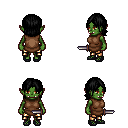
a pixel art fantasy rpg character, female body template, orc, green skin, brown tunic, gold greaves, black long bangs hairstyle, ghillies, dagger, four views (front, back, left, right), 2x2 character sprite sheet, small pixel art, hard edges, no anti-aliasing